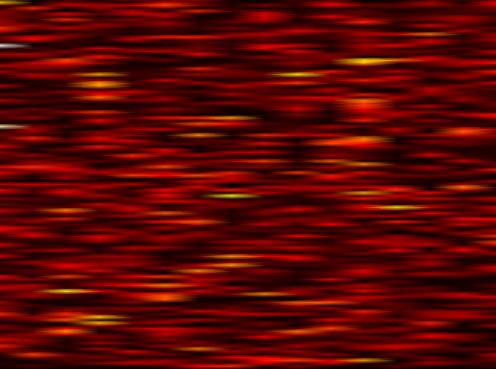
Label: OFDM